Question: I'm making a game for my visual basic course. I have multiple picture boxes that when clicked will reveal a hidden image individually. The point of the game is to find the matching pictures (simple enough).
On the easiest level, I have 16 picture boxes. The number of picture boxes increases as the difficulty increases.
For each picture box, I currently have an event handler as follows (default created by visual studio):
'''
Private Sub pictureBox1_Click(ByVal sender As System.Object, ByVal e As System.EventArgs) Handles pictureBox1.Click
'''
Inside, I plan to use this to change the image in the picture box, as follows:
'''
pictureBox1.Image = (My.Resources.picture_name)
'''
I would like to know if there is a way to have one Sub handle ALL the button clicks, and change the appropriate picture box, instead of having 16 separate handlers. For example:
'''
Private Sub pictureBox1_Click(ByVal sender As System.Object, ByVal e As System.EventArgs) _
Handles pictureBox1.Click, pictureBox2.Click, pictureBox3.Click, ... pictureBox16.Click
'''
And do the following:
'''
' Change appropriate picture box
'''
Here's what it looks like (for now):

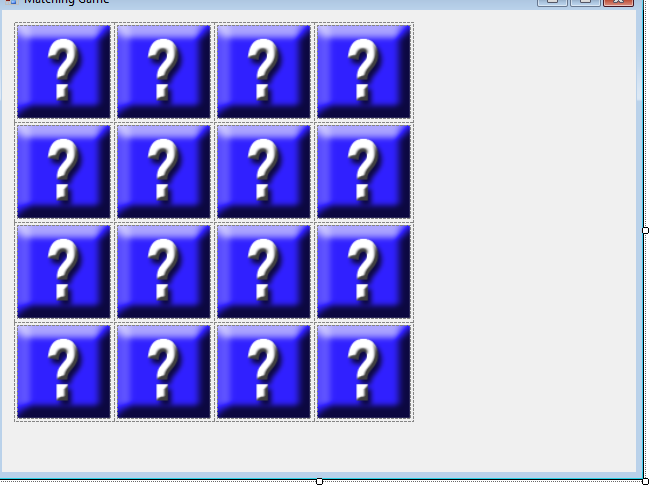
Answer: To find out which PictureBox was clicked you just have to look at the sender variable. Obviously you have to convert it from the Object type to the PictureBox type:
'''
Dim ClickedBox As PictureBox
ClickedBox = CType(sender, PictureBox)
'''